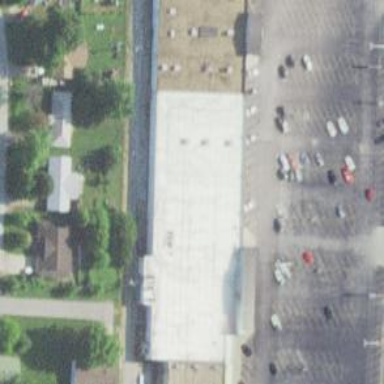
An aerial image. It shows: Commercial building.